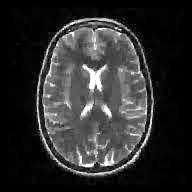
Label: notumor